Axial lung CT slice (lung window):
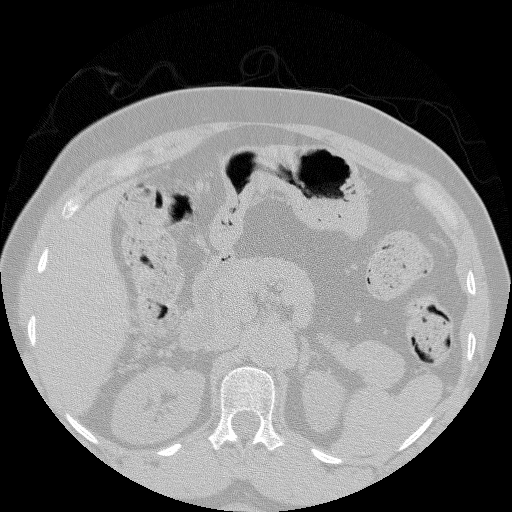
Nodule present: no